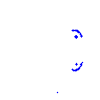
Particle: proton